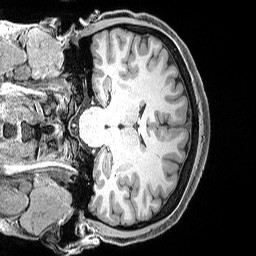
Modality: T1w
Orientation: coronal
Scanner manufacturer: siemens
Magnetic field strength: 3 T
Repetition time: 2.53 s
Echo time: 0.00308 s